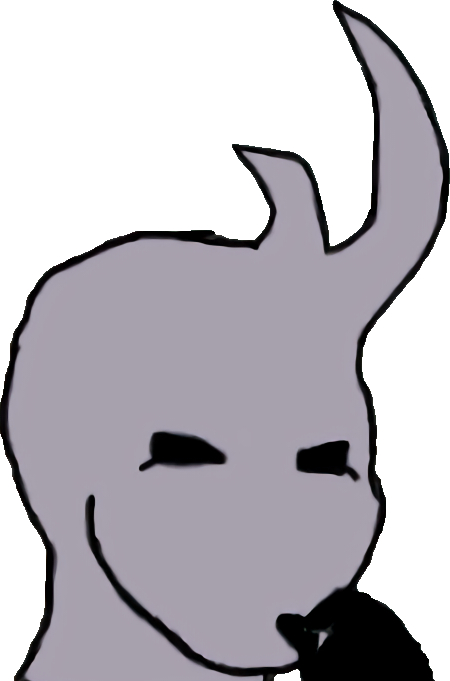
Label: 5_Smugjak